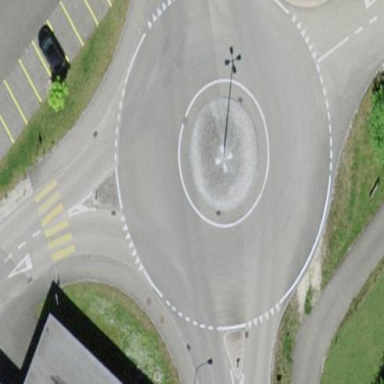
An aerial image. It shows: Tertiary road that leads to roundabout.